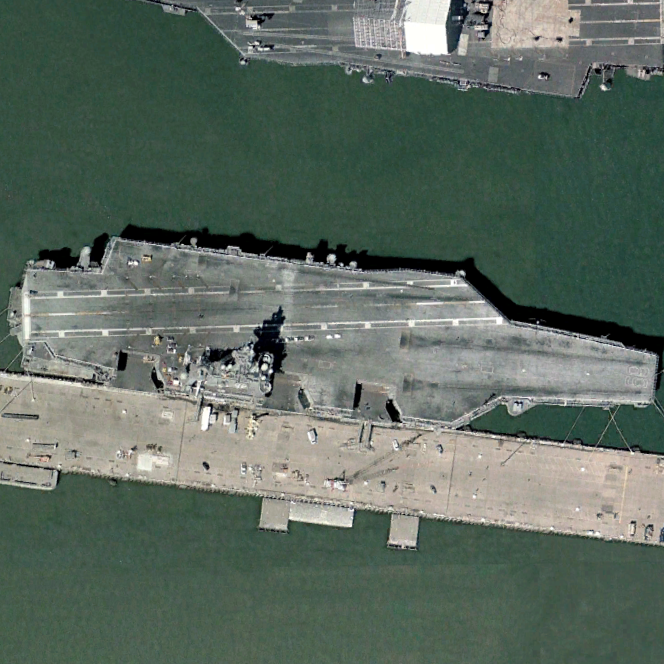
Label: aircraft_carrier